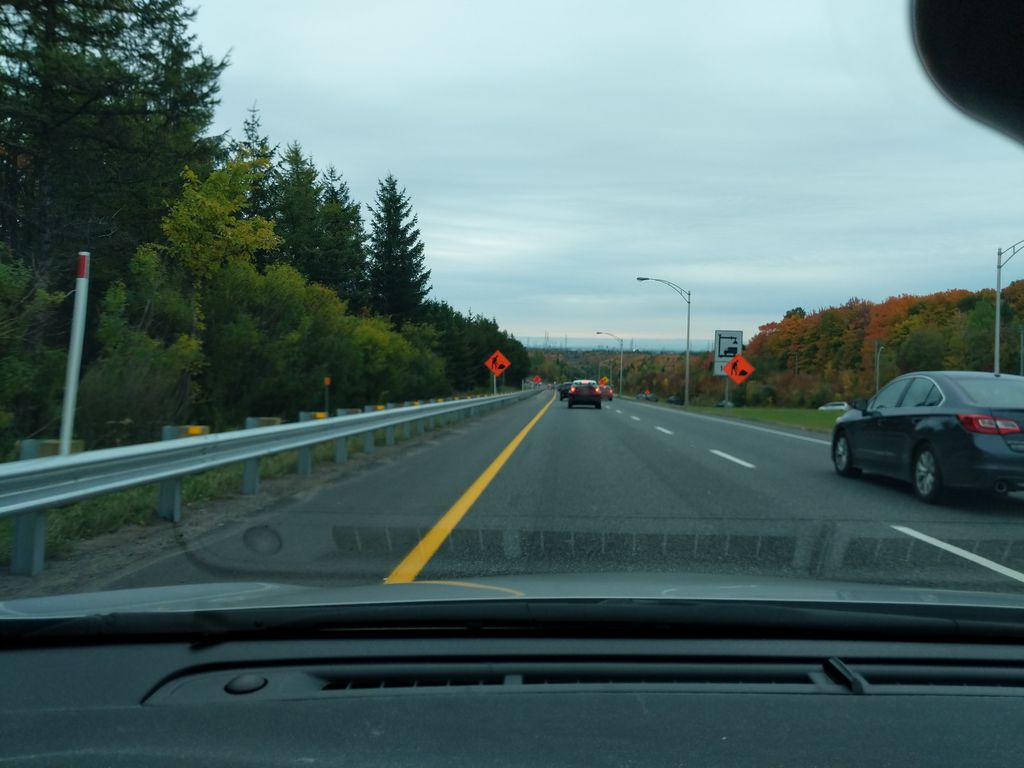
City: quebec_city